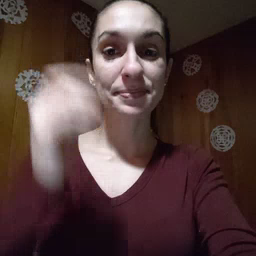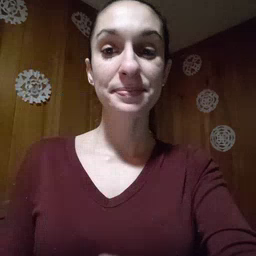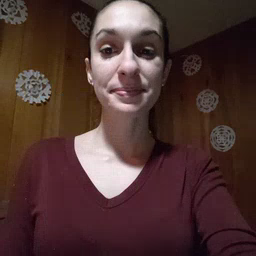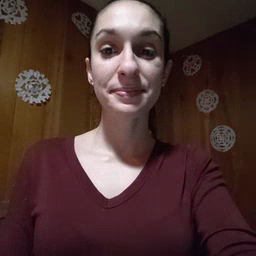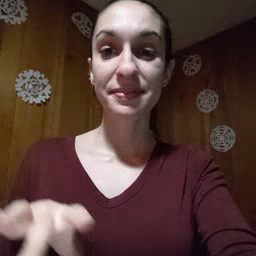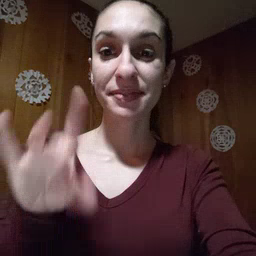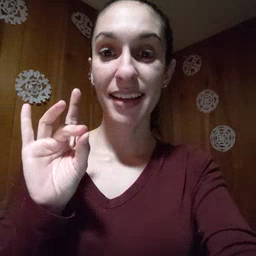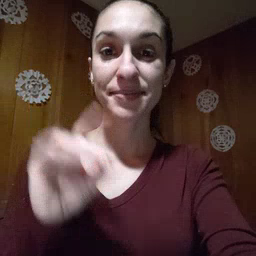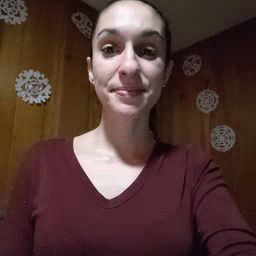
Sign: find